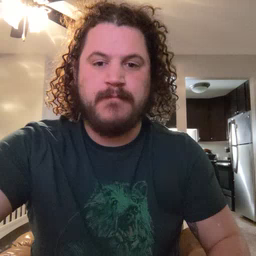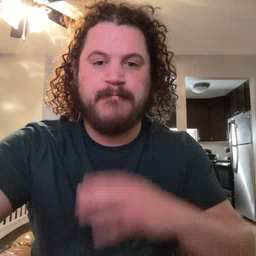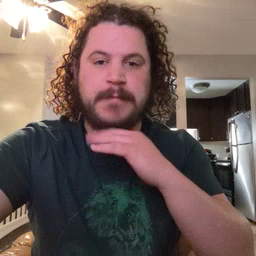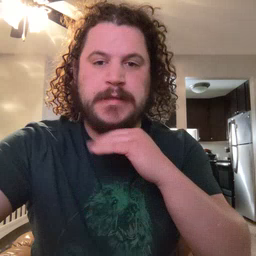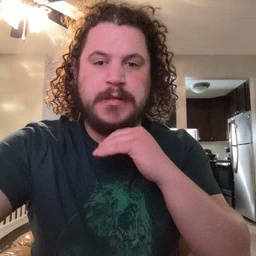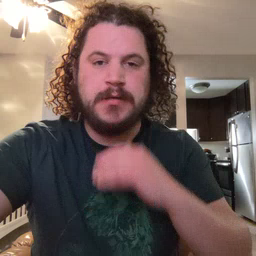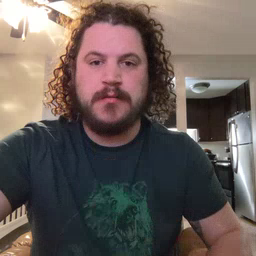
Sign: pig